Question: I am attempting to write up some tables which automatically populate with a percentage range based on if there are any contents, (and how many contents overall).
Picture is what I am looking for, if you enter info in the blank boxes it automatically calculates the new ranges, and vice-versa by deleting any.

.
I already have a working code, but it feels clunky and I'm worried that if I had a whole datasheet full of this that it will more than likely crash.
'''
=IF(NOT(ISBLANK(C84)),
(
TEXT(COUNTA(B84:$B84)/COUNTA($B84:$N84)+0.01,"0%")
)&"-"& TEXT(
COUNTA(B84:$B84)/COUNTA($B84:$N84)+1/COUNTA($B84:$N84),"0%"),"-")
'''
Any suggestions on trimming this?
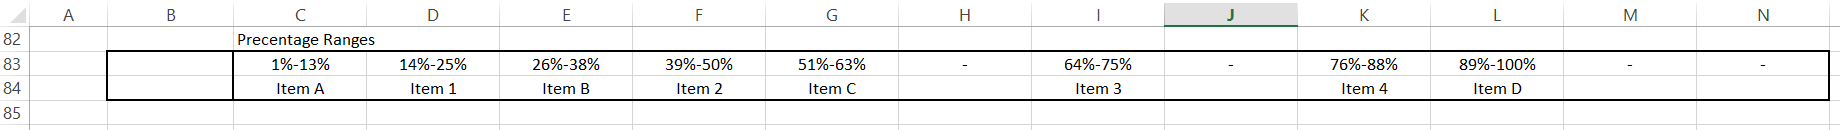
Answer: What info are you entering, and into which cells? Is the desired outcome a summary or a line by line result?